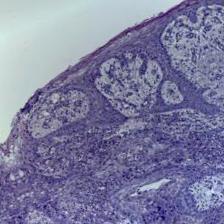
Diagnosis: OSCC